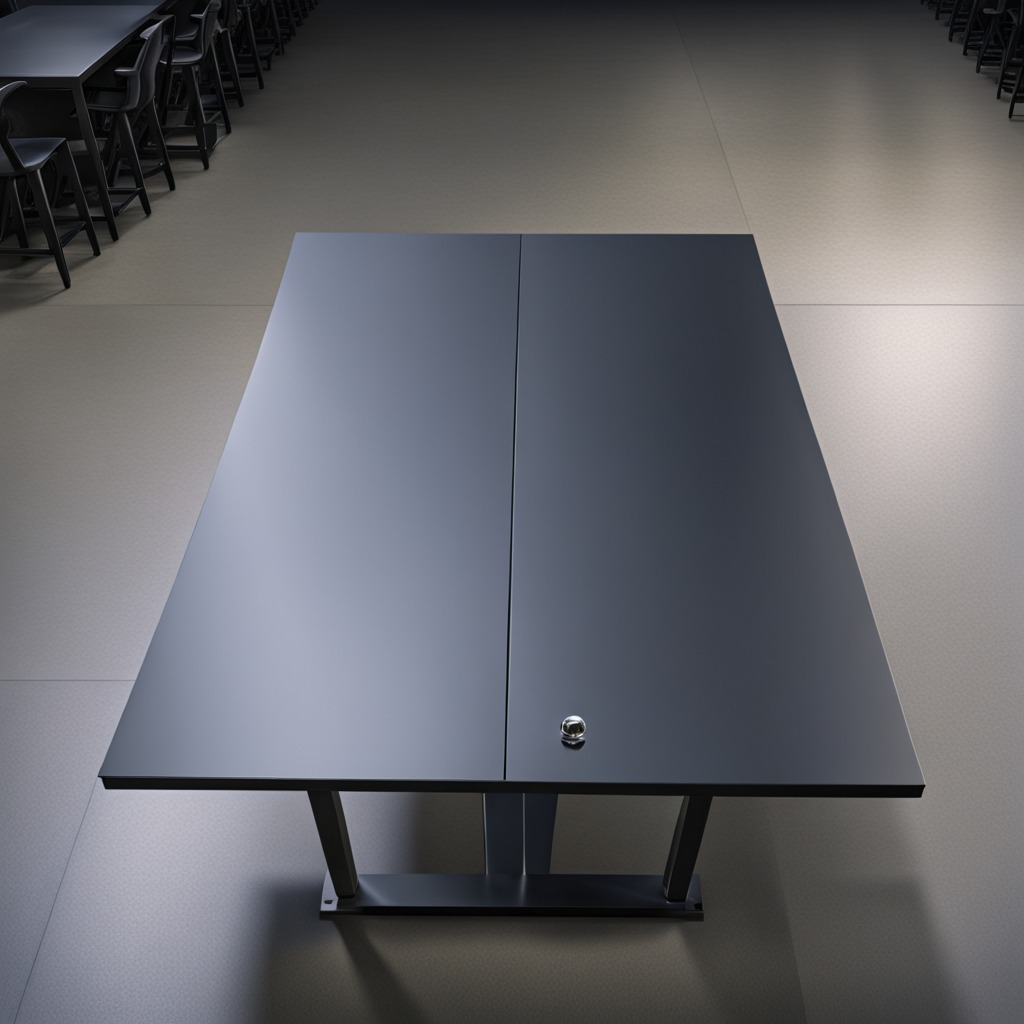
A metal nut is lying on the tabletop.